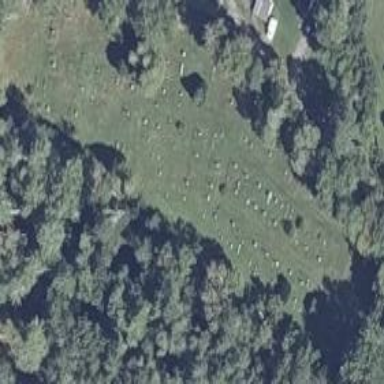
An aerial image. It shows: Cemetery.